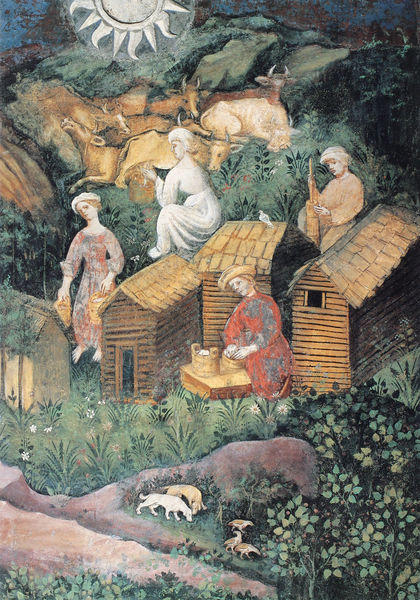
Titel: Il ciclo dei Mesi (Monatskreis)
Künstler: Meister Wenzeslaus
Standort: Trient, Torre Aquila (EU - I)
Schlagwörter: berg, gemälde, himmel, bäume, frauen, grün, landschaft, menschen, blumen, braun, holz, kleid, schwarz, tür, weiss, dach, gras, hunde, rot, tiere, weg, wiese, steine, gräser, häuser, kühe, natur, vögel, hütte, sonne, sträucher, pflanzen, arbeit, bauern, garten, magd, liegen, berge, fels, herde, hütten, bienen, rinder, zuber, handwerk, bewachsen, mittelalter, butter, melken, käse, schafe, stampfen, hirte, miniatur, mägde, käsen, butterfass, kuhherde, naive kunst, riesen, wachteln, buttern, milchverarbeitung, bäuerrinnen, buersfrauen, butter herstellen